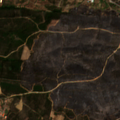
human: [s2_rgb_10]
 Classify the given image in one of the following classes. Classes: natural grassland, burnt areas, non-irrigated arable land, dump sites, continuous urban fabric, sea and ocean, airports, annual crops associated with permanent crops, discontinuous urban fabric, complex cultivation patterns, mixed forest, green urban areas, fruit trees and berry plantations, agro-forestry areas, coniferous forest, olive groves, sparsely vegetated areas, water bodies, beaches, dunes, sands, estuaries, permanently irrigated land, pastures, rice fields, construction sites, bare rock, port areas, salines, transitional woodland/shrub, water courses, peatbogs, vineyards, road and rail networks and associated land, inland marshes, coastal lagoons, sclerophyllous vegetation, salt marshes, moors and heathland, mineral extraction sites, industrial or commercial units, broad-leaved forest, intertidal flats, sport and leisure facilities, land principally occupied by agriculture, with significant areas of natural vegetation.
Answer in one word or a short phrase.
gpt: complex cultivation patterns, transitional woodland/shrub, burnt areas